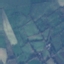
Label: Pasture